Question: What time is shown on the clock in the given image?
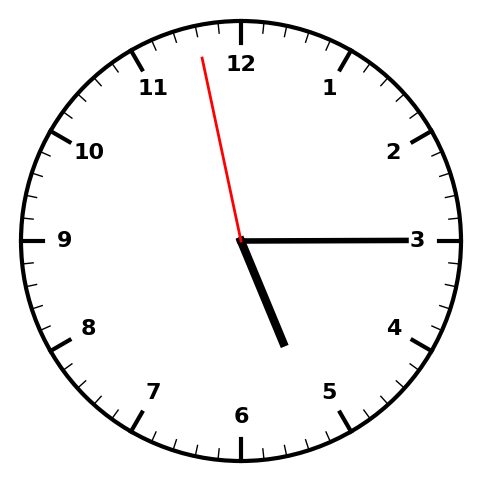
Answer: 05:14:58